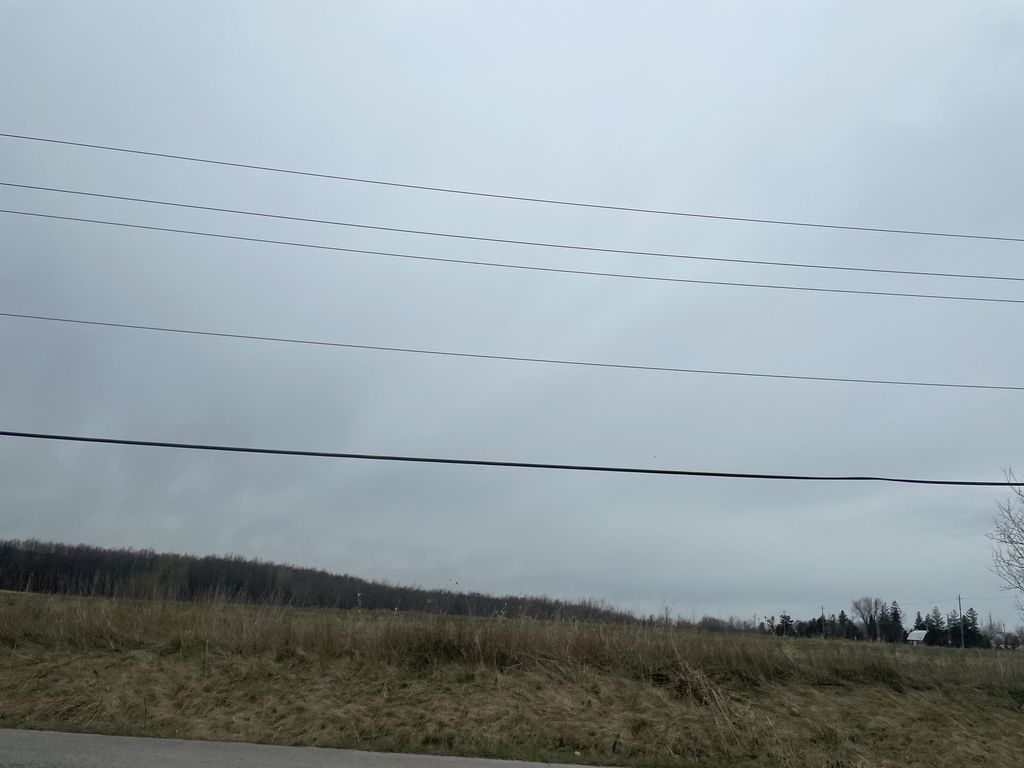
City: kitchener-waterloo